Question: I am planning to use a couple of picker controls and segmented controls (as a kind of ) embedded in a container view controller to control the contents of a second child view controller. However, according to <URL>, on an iPad a picker may not be presented in the main screen and must be presented in a popover:
> On iPad, present a picker only within a popover. A picker is not
suitable for the main screen.
How strict is this rule?
Would it be ok in my case to have the picker on the main screen in order to provide the required interactivity?

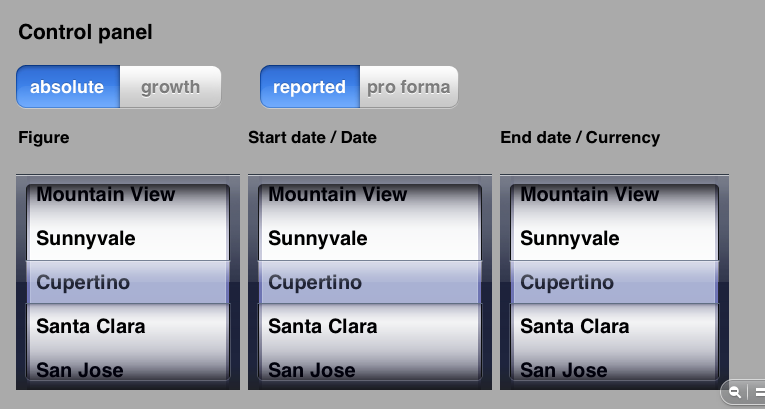
Answer: Clearly the answer to your question really depends on Apple, not on anything we developers might think or say. Your screen design looks very reasonable to me, but the issue is really whether Apple will approve it.
It might be better to ask if anyone has had an app approved with pickers outside of popovers.
Alternatively, you could ask if anyone has had an app rejected for using Pickers outside popovers.
Apple rules and common sense have a high degree of overlap, but where they differ the only thing that matters is Apple. Either ask them, or just submit your app for approval and see.
Good luck!